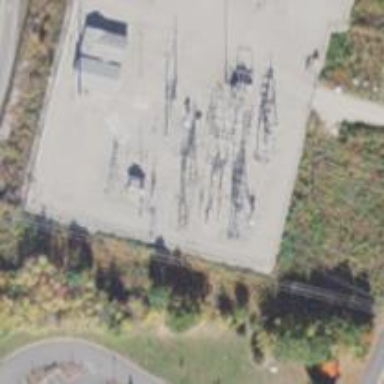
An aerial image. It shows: Switch used for power control.